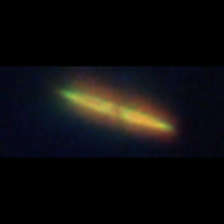
Taxon: Pennate
Group: Diatoms